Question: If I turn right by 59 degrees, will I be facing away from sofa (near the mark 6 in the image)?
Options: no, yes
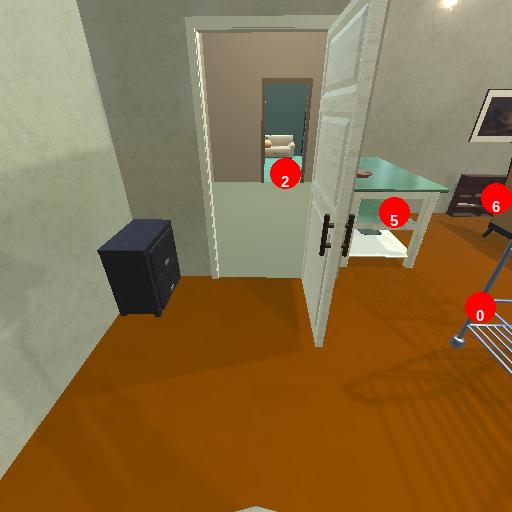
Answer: no